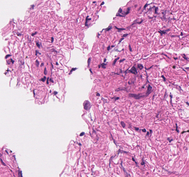
Tumor epithelial tissue: no
Tumor-associated stroma tissue: yes
Normal tissue: no